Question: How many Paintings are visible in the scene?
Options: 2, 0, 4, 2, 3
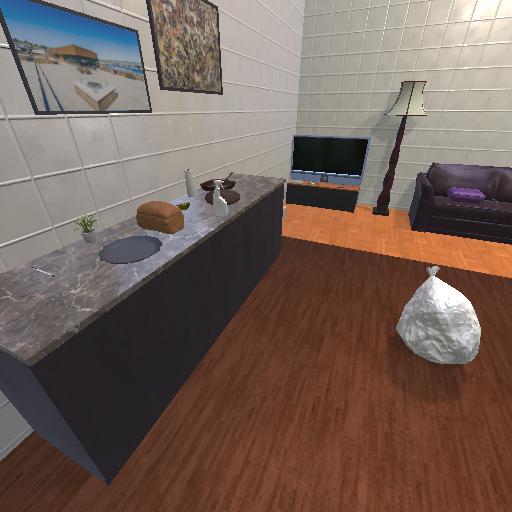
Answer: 2